Question: See photo, I have a jar named "brandstore-repository.jar"
In my localRepository,I delete it.
And artifact:mvn will downloading it in the private server (10.8.12.100)
When i use cmd,use "mvn install" command , downloading it very fast!
But i use "artifact:mvn" in ant building.xml,I feel relatively slow,need to wait for about 10+ seconds/every download!!

My setting.xml which in "${user.home}/.m2", is so easy
'''
<settings xmlns="http://maven.apache.org/POM/4.0.0" xmlns:xsi="http://www.w3.org/2001/XMLSchema-instance"
xsi:schemaLocation="http://maven.apache.org/POM/4.0.0
http://maven.apache.org/xsd/settings-1.0.0.xsd">
<localRepository>D:\FeiLong Soft\Essential\Development
epository</localRepository>
<profiles>
<profile>
<id>profile-baozun</id>
<repositories>
<repository>
<id>public</id>
<url>http://10.8.12.100/nexus/content/groups/public</url>
<releases>
<enabled>true</enabled>
</releases>
<snapshots>
<enabled>true</enabled>
</snapshots>
</repository>
</repositories>
</profile>
</profiles>
<activeProfiles>
<activeProfile>profile-baozun</activeProfile>
</activeProfiles>
</settings>
'''
In my cmd commandline, I use "mvn clean install" instead
'''
E:\Workspacesaozun\converseplatform\converse-repo>mvn clean install
[INFO] Scanning for projects...
[INFO] ------------------------------------------------------------------------
[INFO] Building converse-repo
[INFO] task-segment: [clean, install]
[INFO] ------------------------------------------------------------------------
[INFO] [clean:clean {execution: default-clean}]
[INFO] Deleting directory E:\Workspacesaozun\converseplatform\converse-repo arget
[INFO] [resources:resources {execution: default-resources}]
[WARNING] Using platform encoding (GBK actually) to copy filtered resources, i.e. build is platform dependent!
[INFO] Copying 7 resources
Downloading: http://10.8.12.100/nexus/content/groups/public/com/jumbo/brandstore/brandstore-repository/4.0.0/brandstore-repository-4.0.0.pom
1K downloaded (brandstore-repository-4.0.0.pom)
Downloading: http://10.8.12.100/nexus/content/groups/public/com/jumbo/brandstore/brandstore/4.0.0/brandstore-4.0.0.pom
17K downloaded (brandstore-4.0.0.pom)
Downloading: http://10.8.12.100/nexus/content/groups/public/com/jumbo/brandstore/brandstore-repository/4.0.0/brandstore-repository-4.0.0.jar
913K downloaded (brandstore-repository-4.0.0.jar)
[INFO] [compiler:compile {execution: default-compile}]
[INFO] Compiling 87 source files to E:\Workspacesaozun\converseplatform\converse-repo arget\classes
[INFO] [native2ascii:native2ascii {execution: native2ascii}]
[INFO] Includes: [**/*.properties]
[INFO] Excludes: []
[INFO] [resources:testResources {execution: default-testResources}]
[WARNING] Using platform encoding (GBK actually) to copy filtered resources, i.e. build is platform dependent!
[INFO] Copying 20 resources
[INFO] [compiler:testCompile {execution: default-testCompile}]
[INFO] Compiling 12 source files to E:\Workspacesaozun\converseplatform\converse-repo arget est-classes
[INFO] [surefire:test {execution: default-test}]
[INFO] Tests are skipped.
[INFO] [jar:jar {execution: default-jar}]
[INFO] Building jar: E:\Workspacesaozun\converseplatform\converse-repo arget\converse-repo-4.0.0.jar
[INFO] [install:install {execution: default-install}]
[INFO] Installing E:\Workspacesaozun\converseplatform\converse-repo arget\converse-repo-4.0.0.jar to D:\FeiLong Soft\Essential\Development
epository\com\jum
bo\converse\converse-repo.0.0\converse-repo-4.0.0.jar
[INFO] ------------------------------------------------------------------------
[INFO] BUILD SUCCESSFUL
[INFO] ------------------------------------------------------------------------
[INFO] Total time: 5 seconds
[INFO] Finished at: Wed Nov 28 11:03:17 CST 2012
[INFO] Final Memory: 39M/94M
[INFO] ------------------------------------------------------------------------
E:\Workspacesaozun\converseplatform\converse-repo>
'''
very fast
I see, I only use artifact:dependencies ,also can downloading dependency jar,and faster
'''
<target name="maven-test">
<artifact:pom id="feilongMaven" file="pom.xml" />
<artifact:dependencies filesetId="feilong.maven.dependencies.fileset" pathid="feilong.maven.dependencies.runtime" useScope="runtime">
<pom refid="feilongMaven" />
</artifact:dependencies>
</target>
'''
result:
'''
maven-test:
[artifact:dependencies] Downloading: com/jumbo/brandstore/brandstore-repository/4.0.0/brandstore-repository-4.0.0.pom from repository public at http://10.8.12.100/nexus/content/groups/public
[artifact:dependencies] Transferring 2K from public
[artifact:dependencies] Downloading: com/jumbo/brandstore/brandstore/4.0.0/brandstore-4.0.0.pom from repository public at http://10.8.12.100/nexus/content/groups/public
[artifact:dependencies] Transferring 18K from public
[artifact:dependencies] Downloading: com/jumbo/brandstore/brandstore-repository/4.0.0/brandstore-repository-4.0.0.jar from repository public at http://10.8.12.100/nexus/content/groups/public
[artifact:dependencies] Transferring 914K from public
BUILD SUCCESSFUL
Total time: 1 second
'''
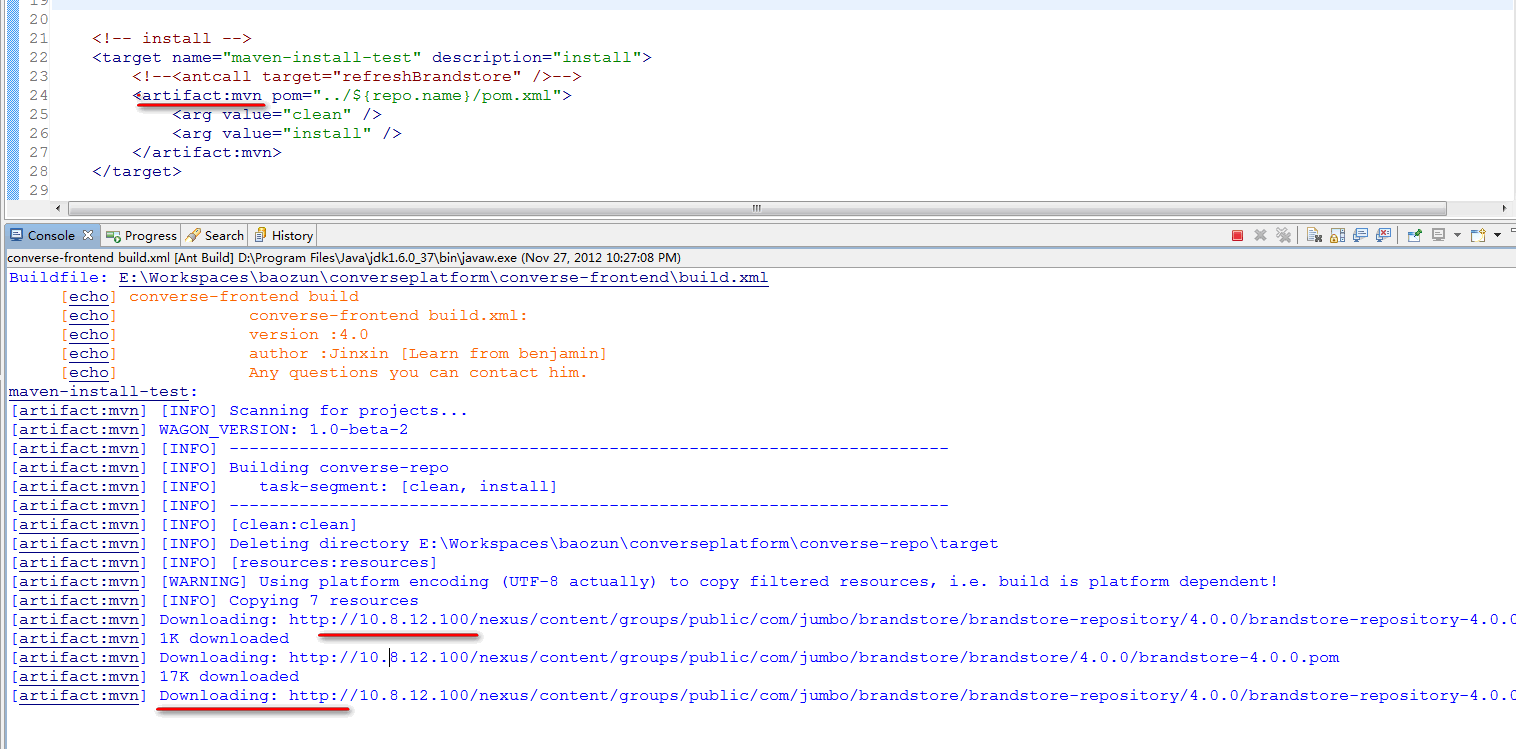
Answer: Without more details, like your settings.xml and exact commandlines, I can only guess, but one possible reason is that you use different infrastructure in these cases.
That is, for instance:
- -
Make sure you always use the same 'settings.xml' plus that you have '<mirrors>' in it, and that should help you make your transfer paths consistent.